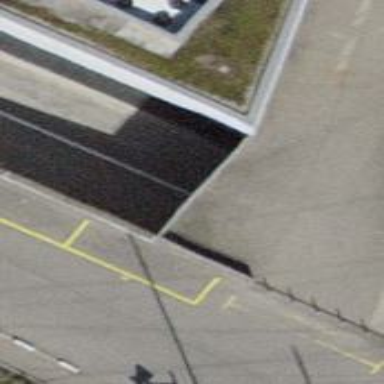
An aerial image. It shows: Parking entrance.